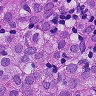
Metastatic tissue present: yes